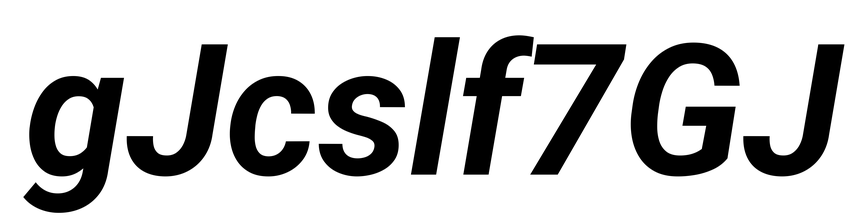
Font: Roboto-Italic_Bold_Italic